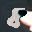
Label: 8